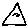
Label: triangle